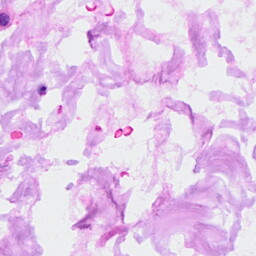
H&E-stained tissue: Ovarian